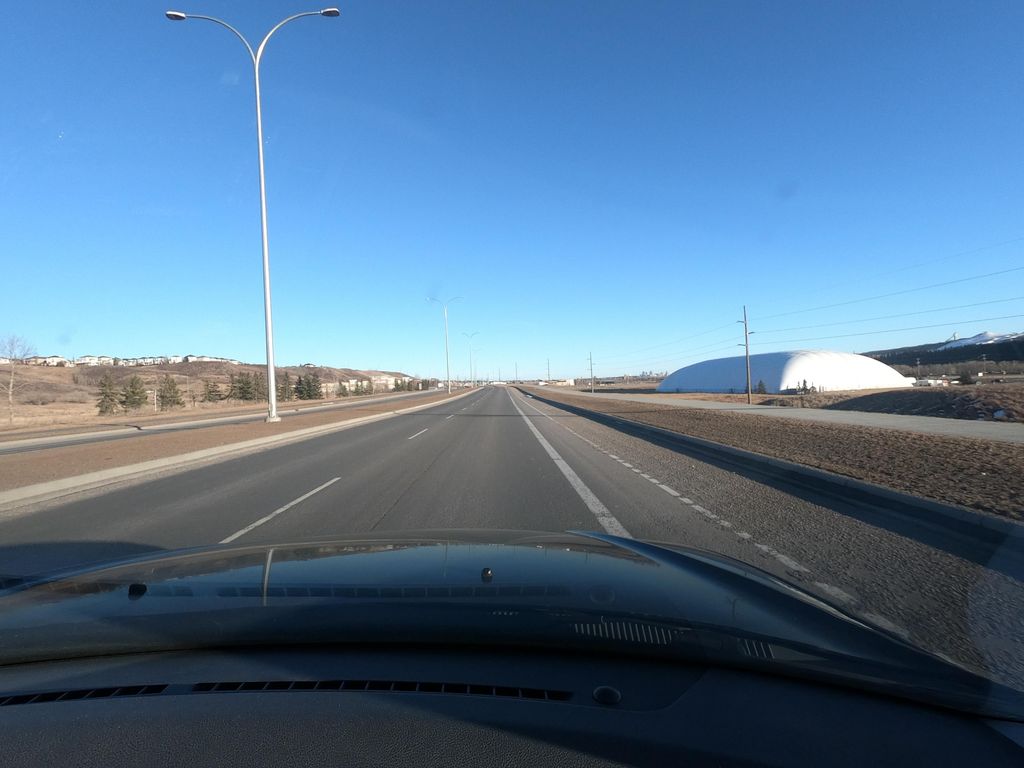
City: calgary